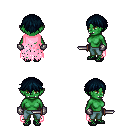
a pixel art fantasy rpg character, female body template, orc, green skin, pink tattered cape, teal pants, raven short bangs hairstyle, metal gloves, ghillies, dagger, four views (front, back, left, right), 2x2 character sprite sheet, small pixel art, hard edges, no anti-aliasing